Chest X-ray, PA view. Patient: 27 years old, sex M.
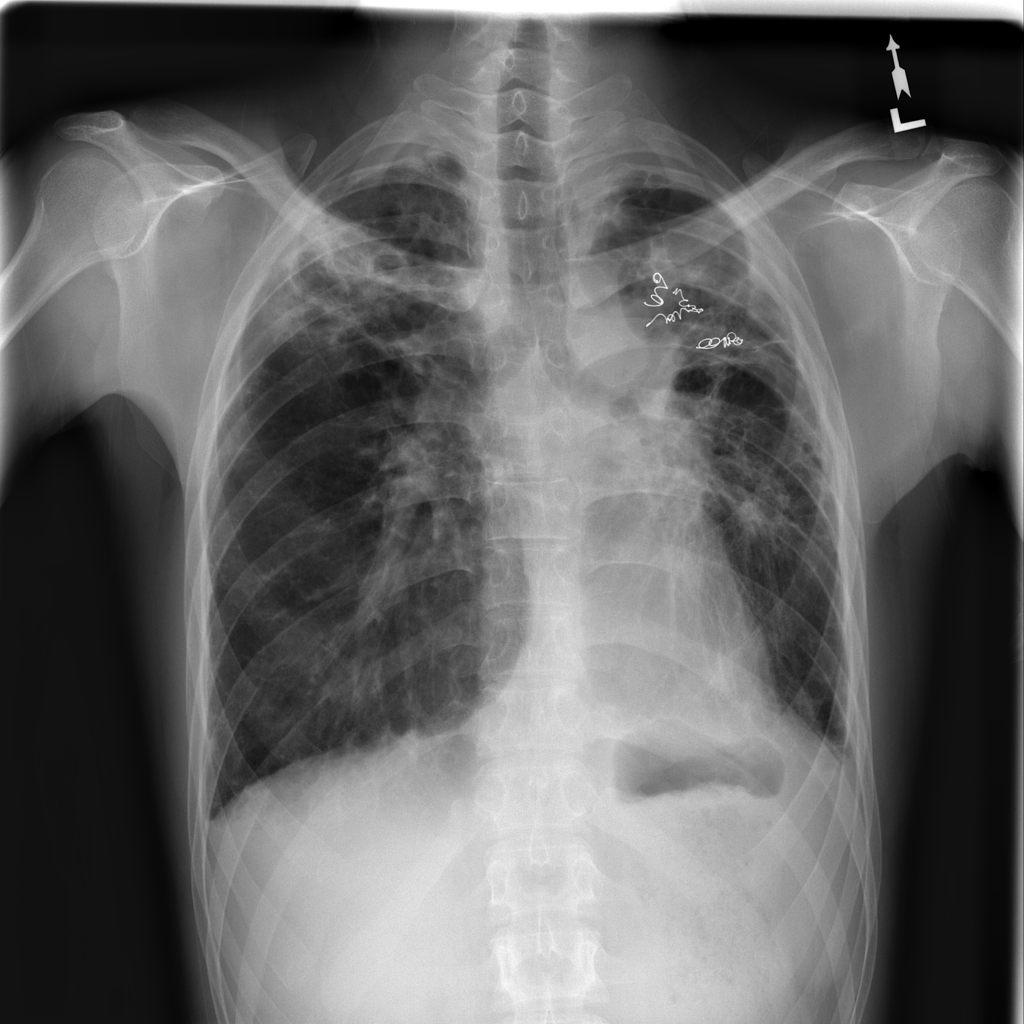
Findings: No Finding